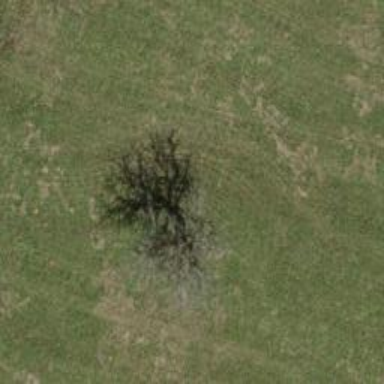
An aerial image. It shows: Urban area featuring tree as natural element.